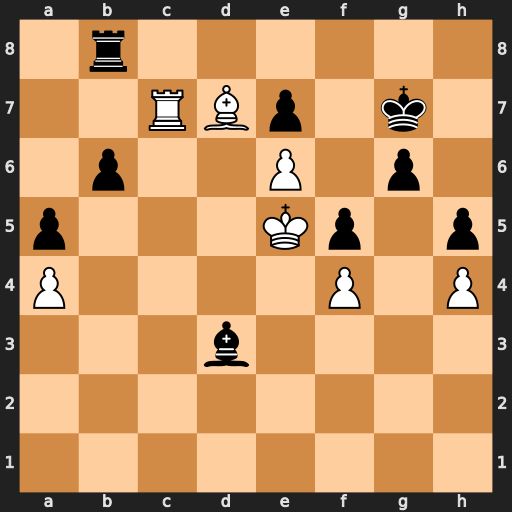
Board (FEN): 1r6/2RBp1k1/1p2P1p1/p3Kp1p/P4P1P/3b4/8/8
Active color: w
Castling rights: -
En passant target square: -
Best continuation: Bb5 Kf8 Bxd3